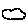
Label: cloud